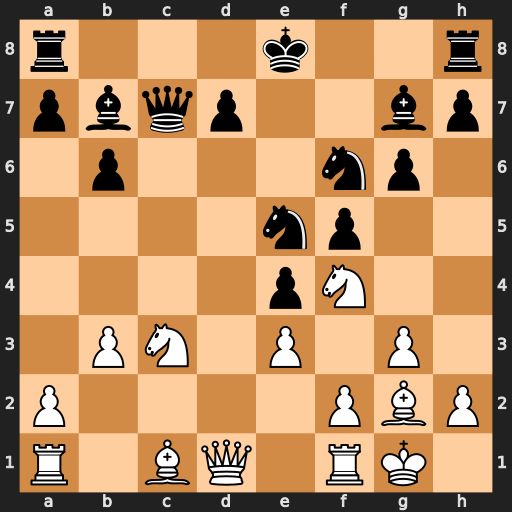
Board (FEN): r3k2r/pbqp2bp/1p3np1/4np2/4pN2/1PN1P1P1/P4PBP/R1BQ1RK1
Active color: w
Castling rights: kq
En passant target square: -
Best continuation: Nb5